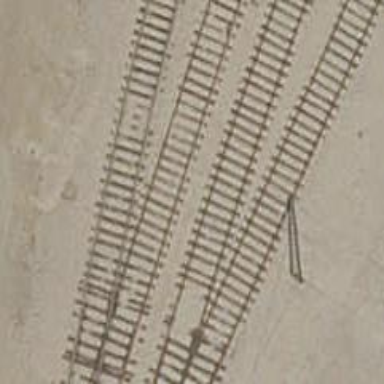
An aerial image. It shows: Rail yard with electrified contact lines for the trains.